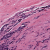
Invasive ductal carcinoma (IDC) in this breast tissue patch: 1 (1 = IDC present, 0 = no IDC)